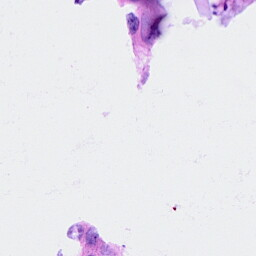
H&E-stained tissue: Breast